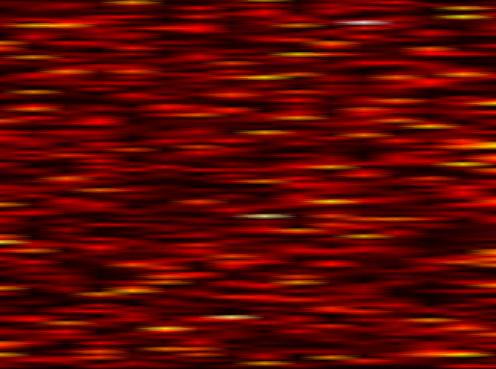
Label: FBMC